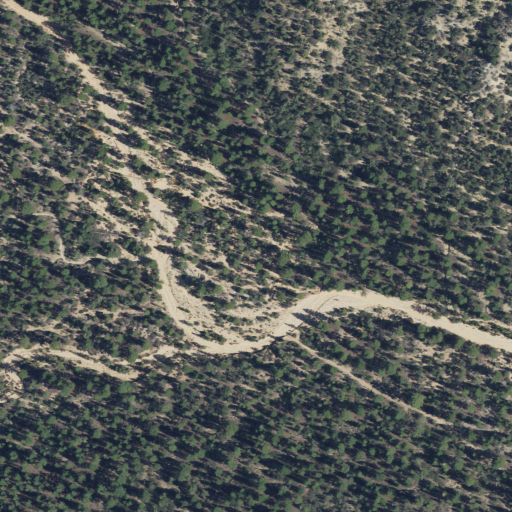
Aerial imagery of valley in Utah named Ponderosa Canyon containing evergreen forest, shrub, open development, and low intensity development